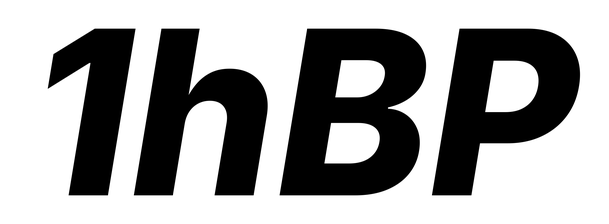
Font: Inter-Italic_ExtraBold_Italic